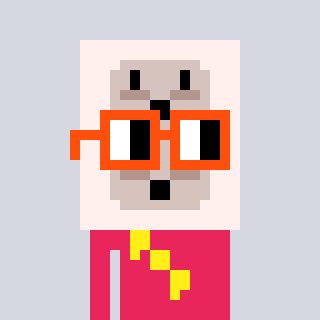
a pixel art character with square orange glasses, a outlet-shaped head and a redpinkish-colored body on a cool background